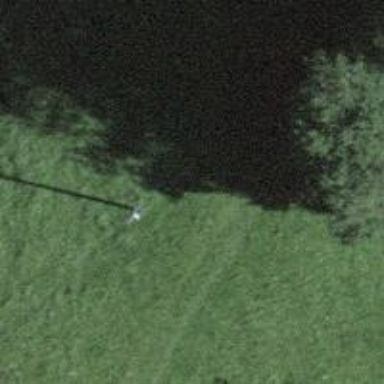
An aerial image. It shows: Power pole.